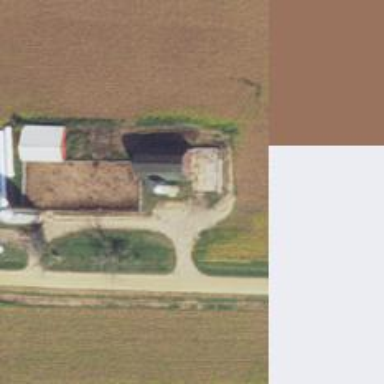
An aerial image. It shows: Silo.